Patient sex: M
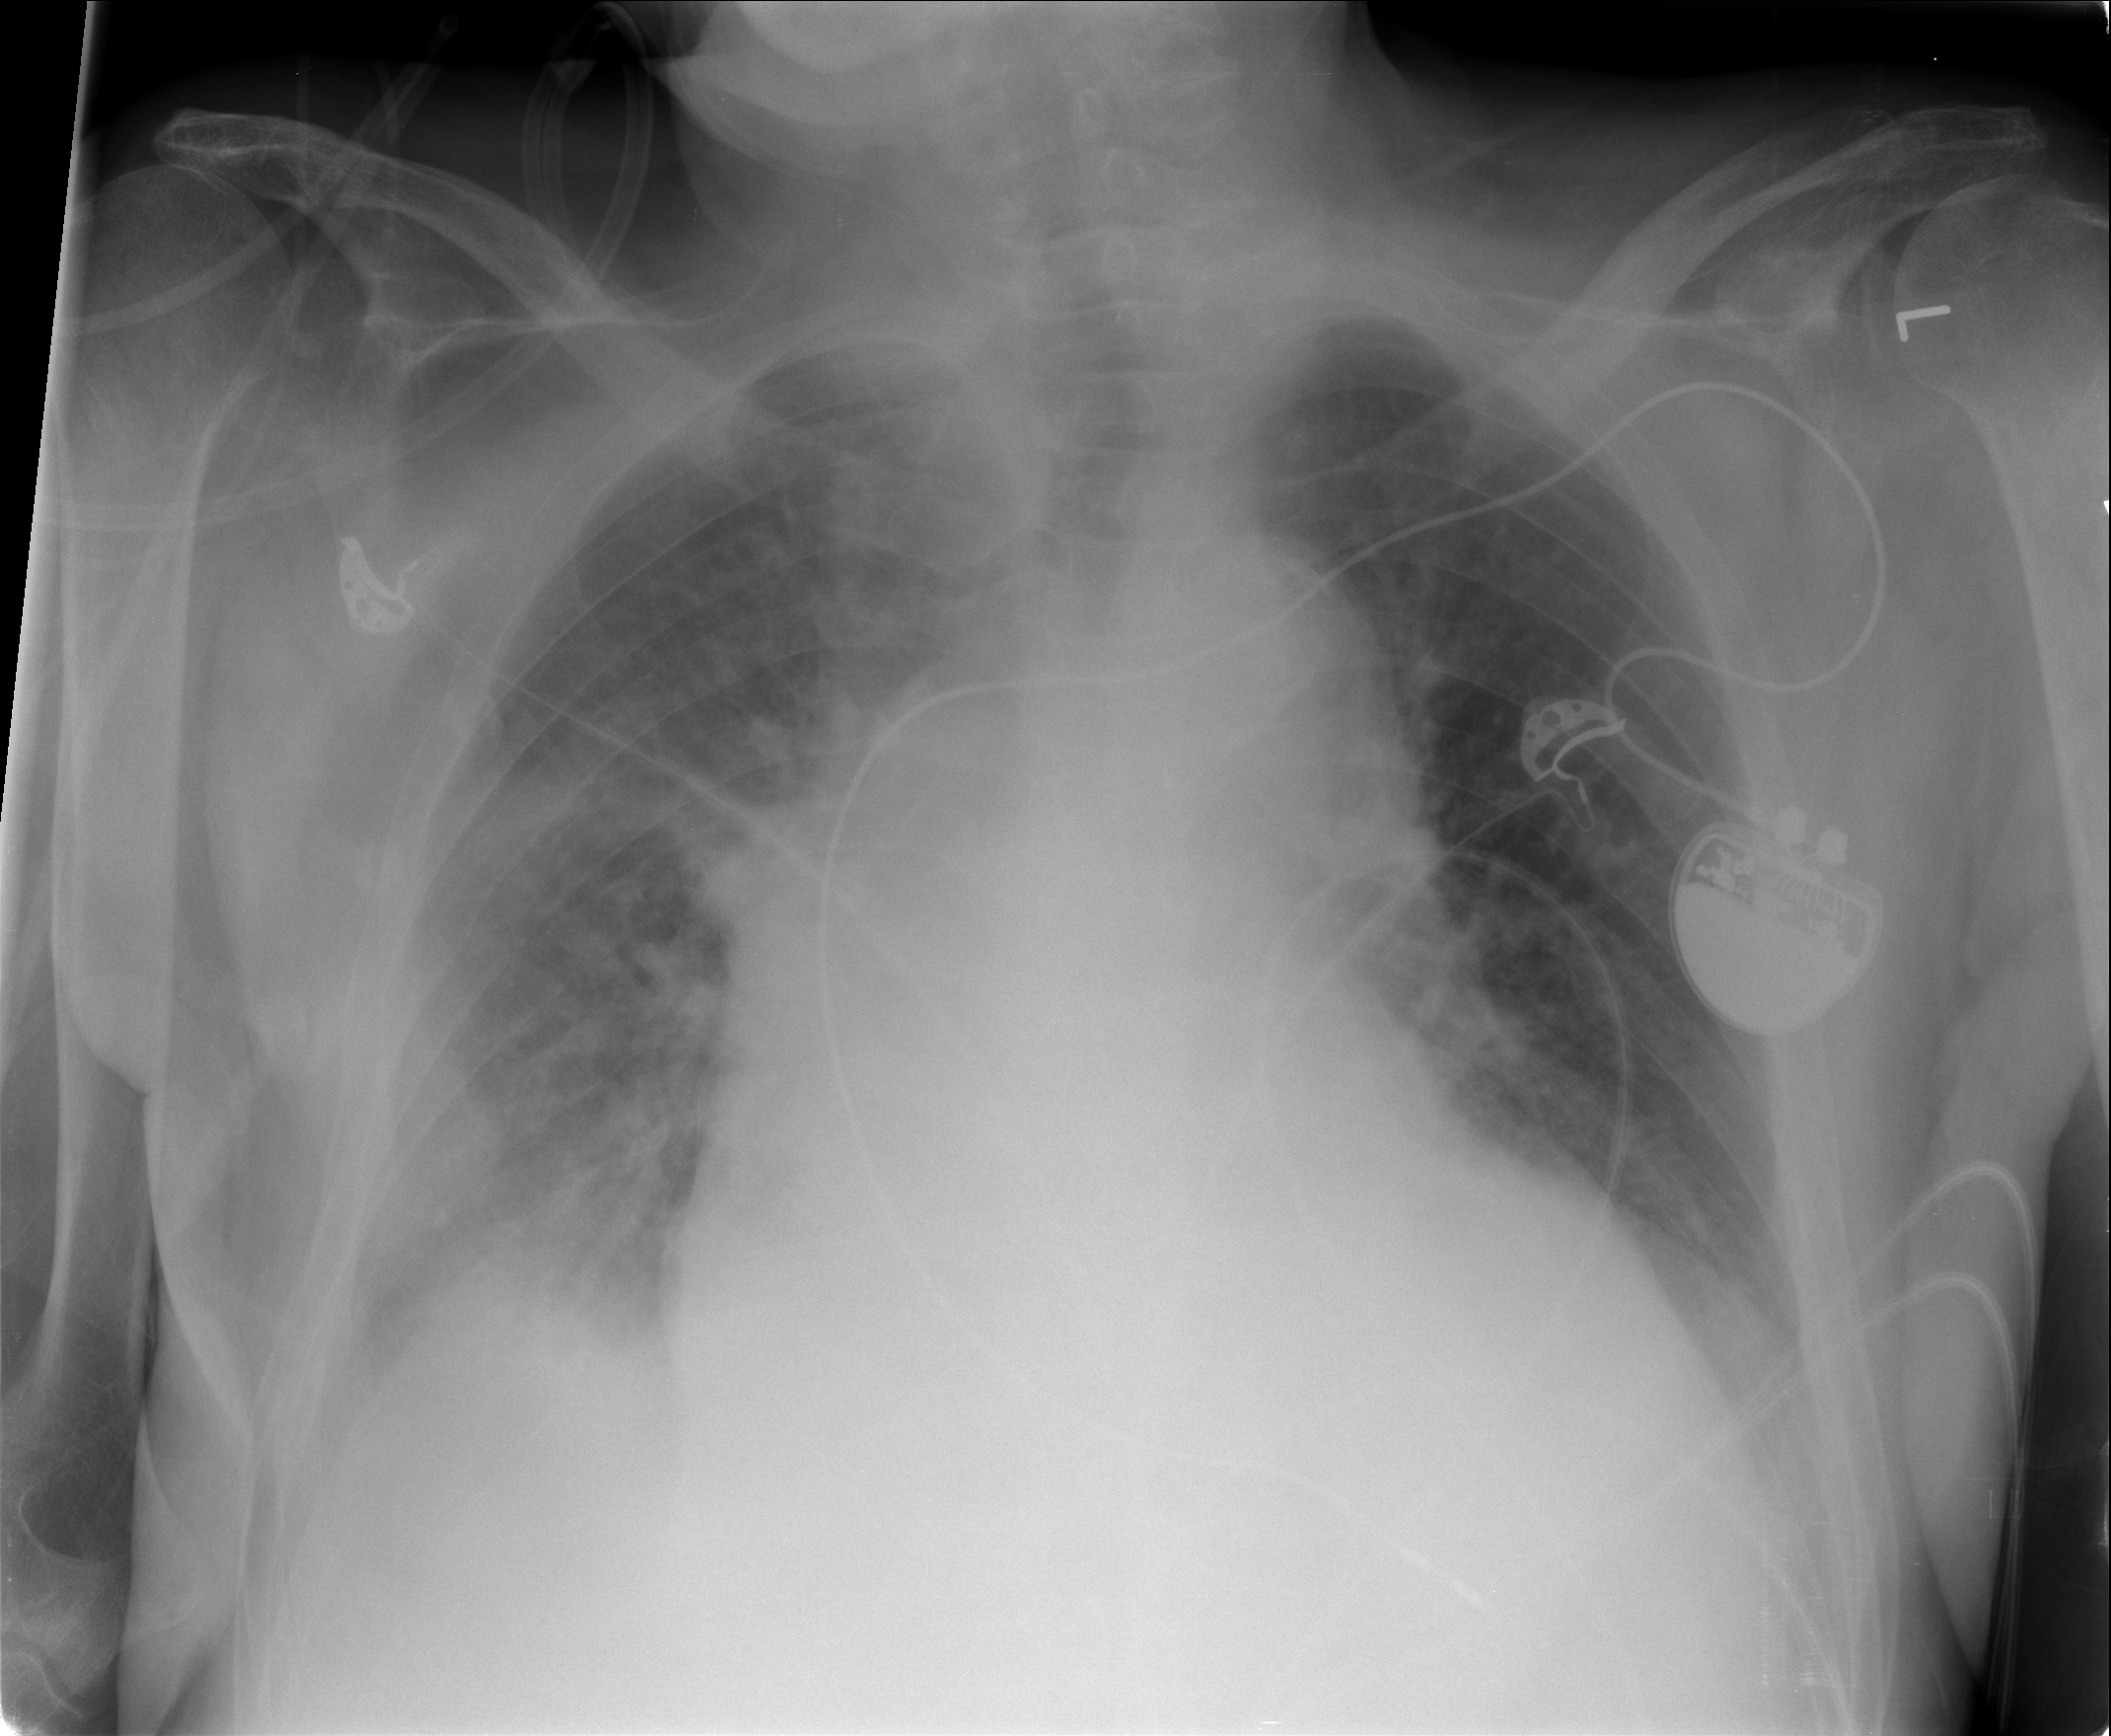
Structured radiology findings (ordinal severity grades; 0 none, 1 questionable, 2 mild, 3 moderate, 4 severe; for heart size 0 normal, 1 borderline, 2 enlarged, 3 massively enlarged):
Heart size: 3
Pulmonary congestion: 3
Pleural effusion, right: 2
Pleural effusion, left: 2
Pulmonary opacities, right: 2
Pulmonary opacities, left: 2
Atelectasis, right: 2
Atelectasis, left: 1